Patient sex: F
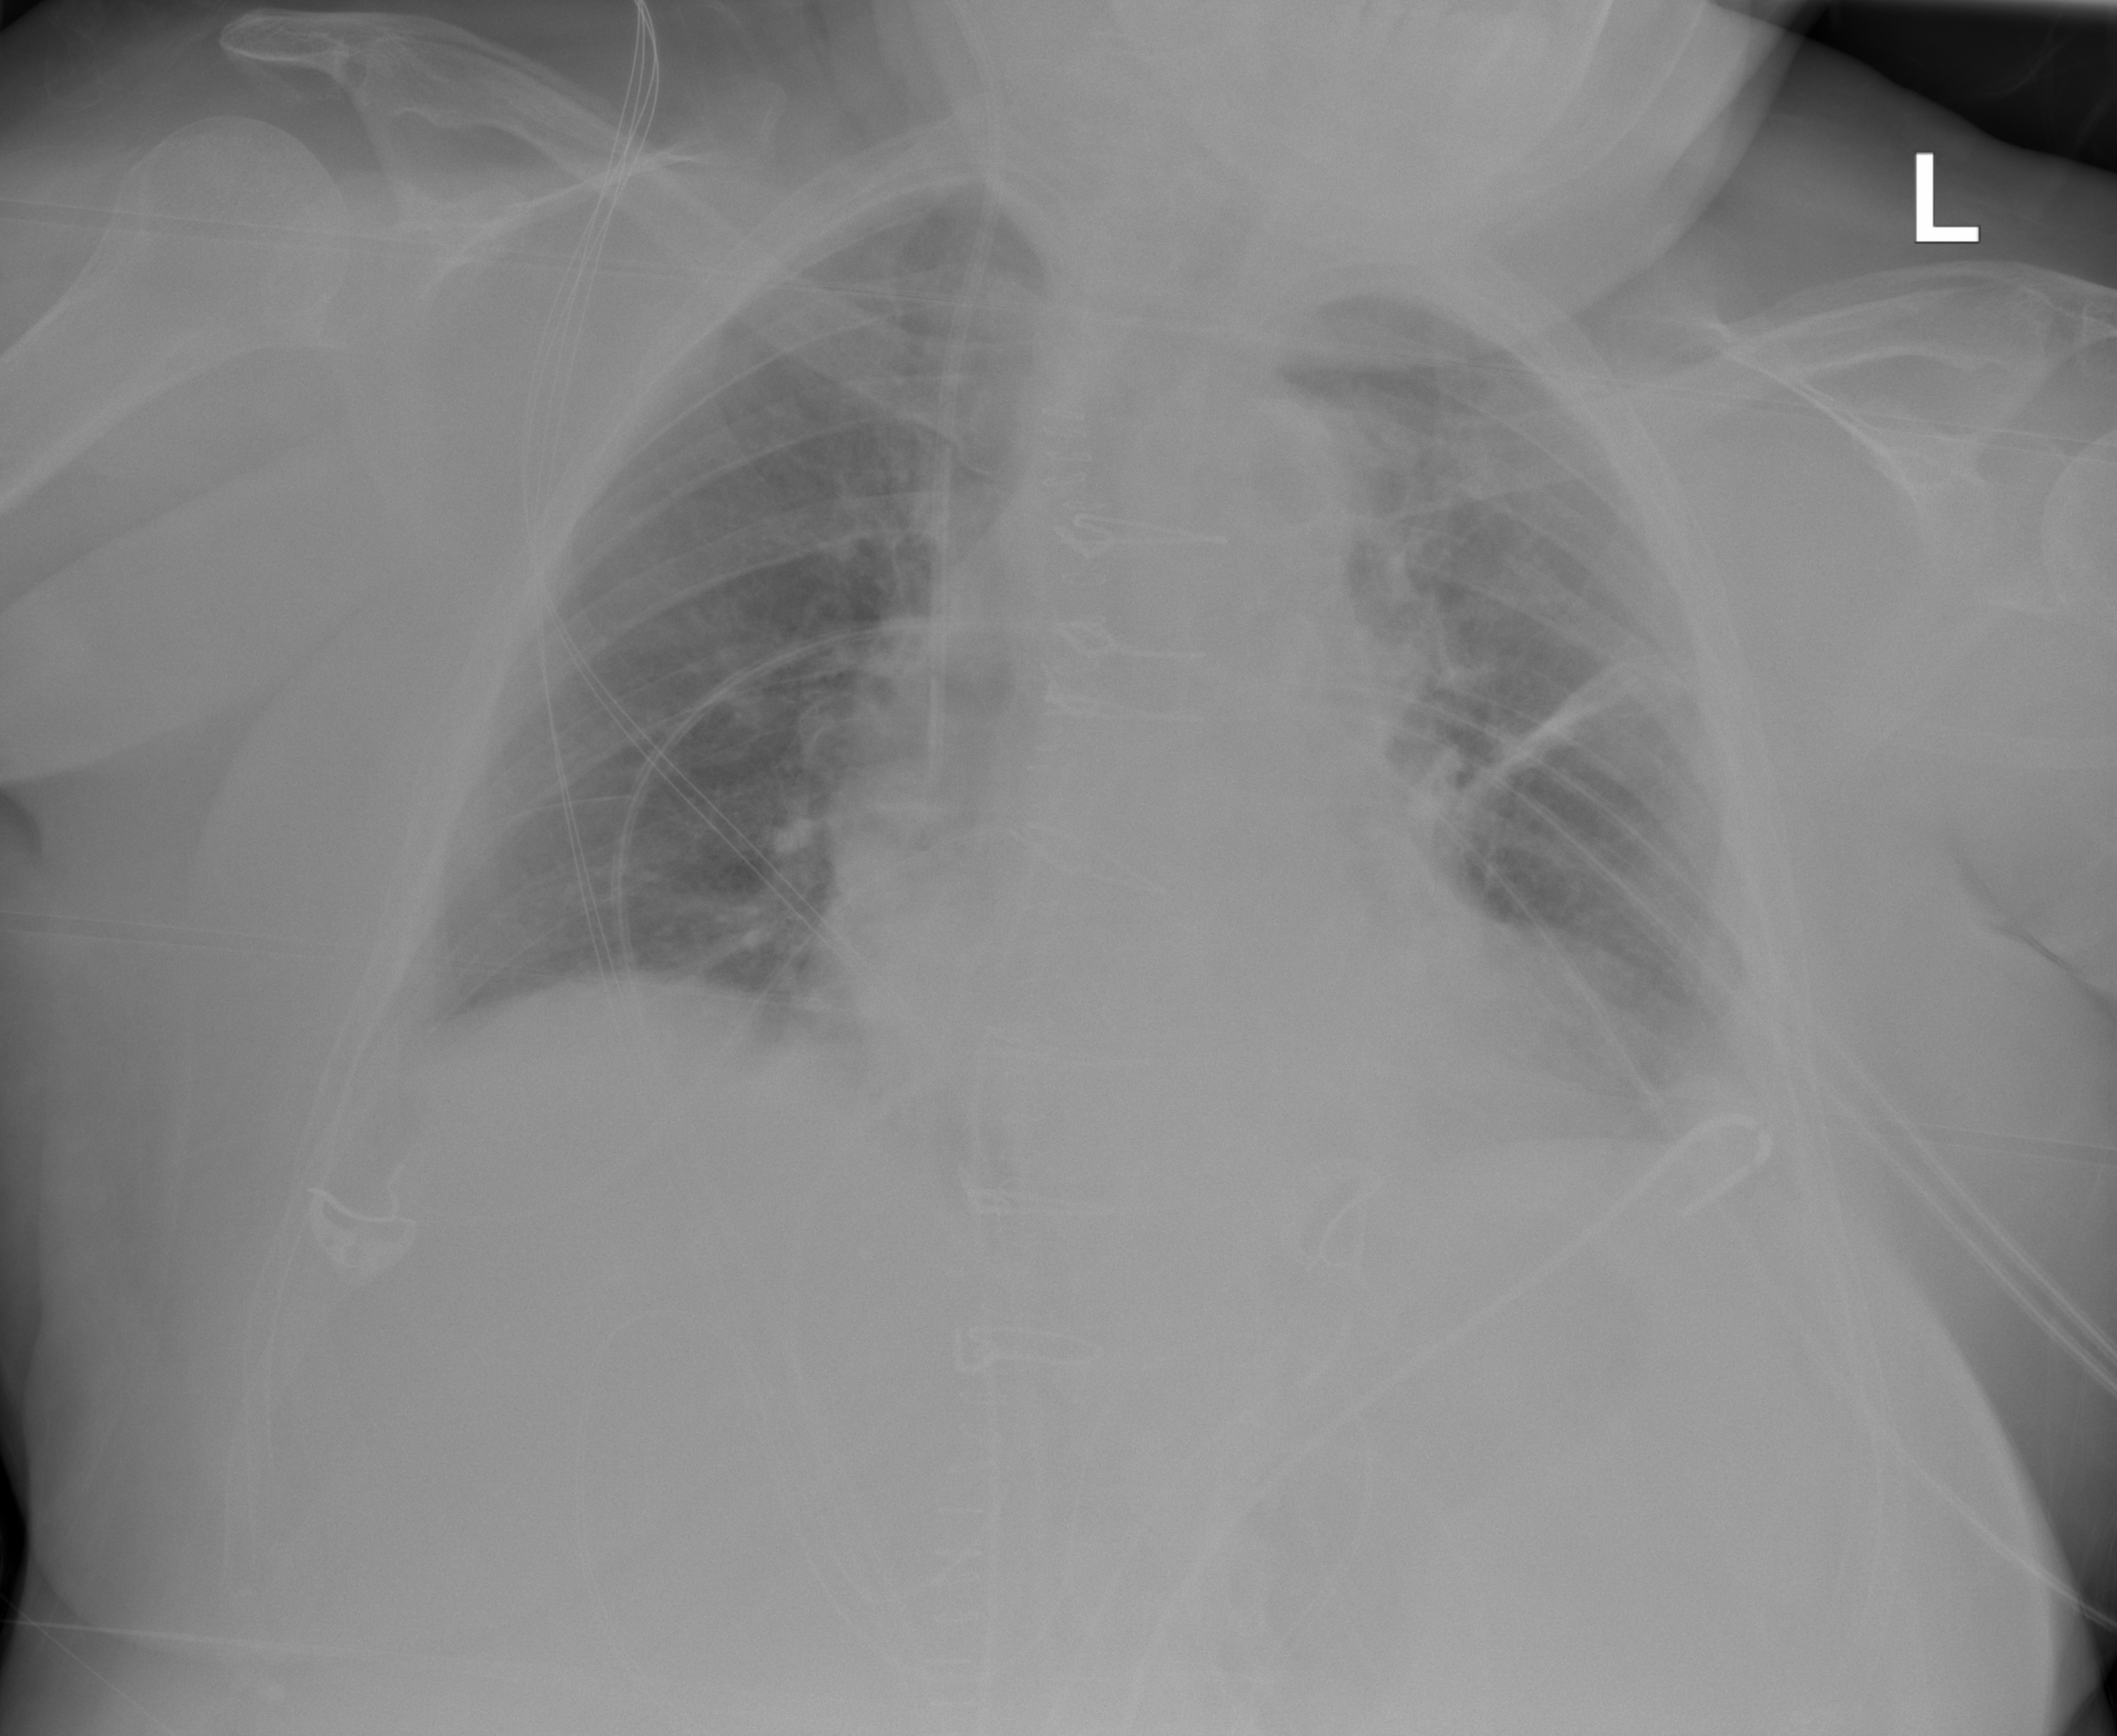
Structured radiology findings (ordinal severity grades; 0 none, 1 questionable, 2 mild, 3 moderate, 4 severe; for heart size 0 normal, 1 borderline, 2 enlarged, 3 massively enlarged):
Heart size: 1
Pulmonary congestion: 2
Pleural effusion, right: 2
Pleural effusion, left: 2
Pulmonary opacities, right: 0
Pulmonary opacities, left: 0
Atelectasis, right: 2
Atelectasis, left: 2